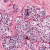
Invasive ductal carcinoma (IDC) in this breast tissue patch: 0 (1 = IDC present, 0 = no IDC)